Question: I am trying to set up cloud functions to move files between folders inside one bucket in GCP.
Whenever the user loads files into the provided bucket folder, my cloud functions move the file to another folder where big data scripts are looking after.
It shows successful while setting up, however, files are not moving from the source folders.

Appreciate your help
'''
from google.cloud import storage
def move_file(bucket_name, bucket_Folder, blob_name):
"""Moves a blob from one folder to another with the same name."""
bucket_name = 'bucketname'
blob_name = 'filename'
storage_client = storage.Client()
bucket = storage_client.get_bucket(bucket_name)
source_blob = bucket.blob("Folder1/" + blob_name)
new_blob = bucket.copy_blob(source_blob, bucket, "Folder2/" + blob_name)
blob.delete()
print('Blob {} in bucket {} copied to blob {} .'.format(source_blob.name, bucket.name, new_blob.name))
'''
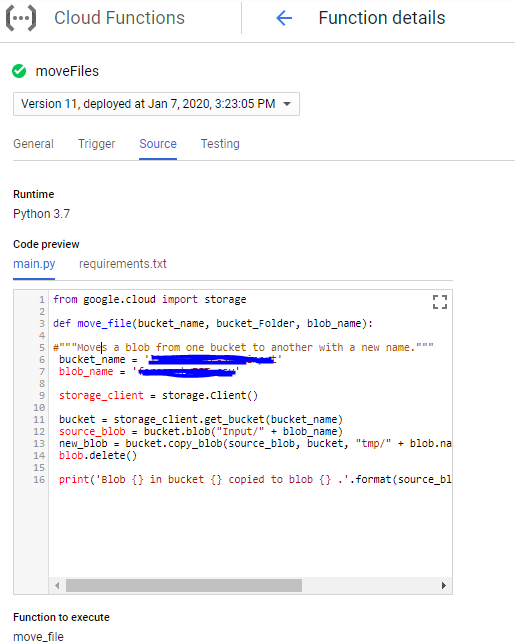
Answer: From the code you provided, the variable 'blob' is not defined anywhere, so the source file won't be deleted. Instead of 'blob.delete()', change that line to 'source_blob.delete()'.
Also, I assume you are aware that you're <URL> just a single file. If you want to move all files prefixed with 'Folder1/' to 'Folder2' you could do something like this instead:
'''
from google.cloud import storage
def move_files(self):
storage_client = storage.Client()
bucket = storage_client.get_bucket('bucketname')
blobs = bucket.list_blobs(prefix='Folder1/')
for blob in blobs:
bucket.rename_blob(blob, new_name=blob.name.replace('Folder1/', 'Folder2/'))
'''
For the latter, I reckon that there could be more efficient or better ways to do it.